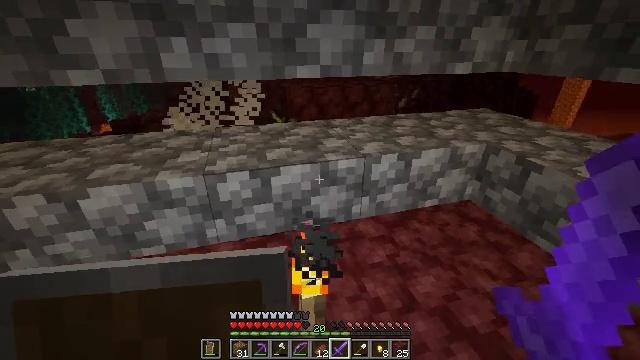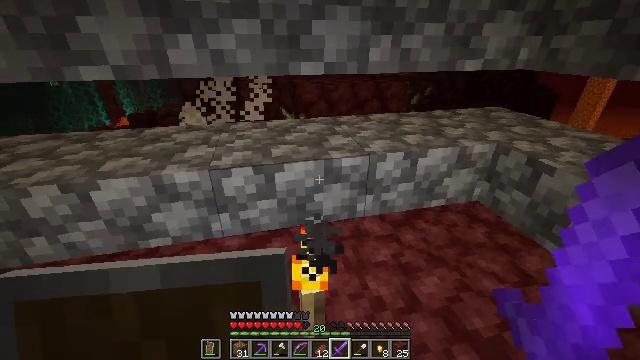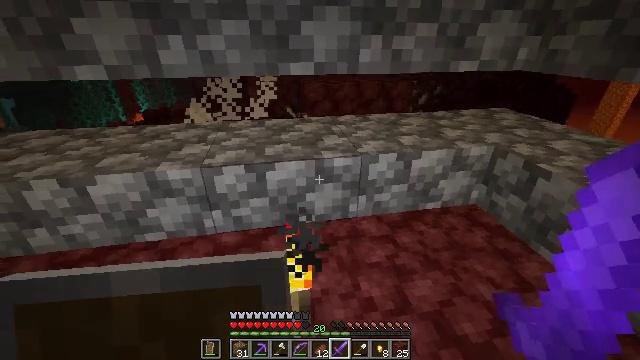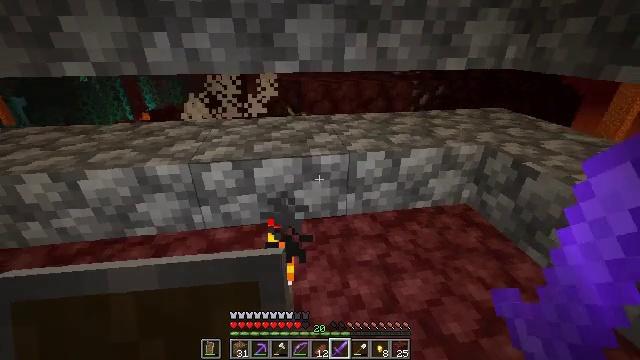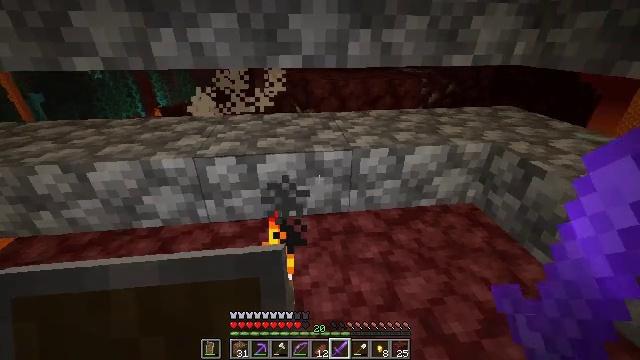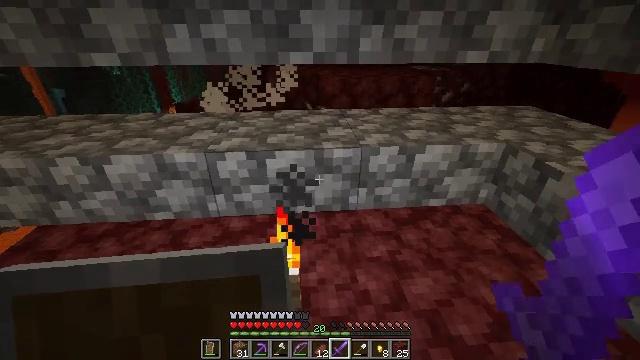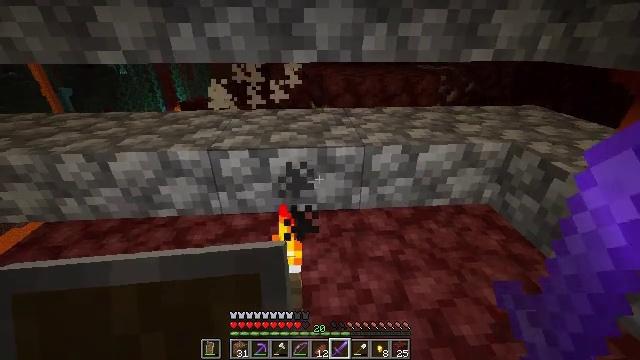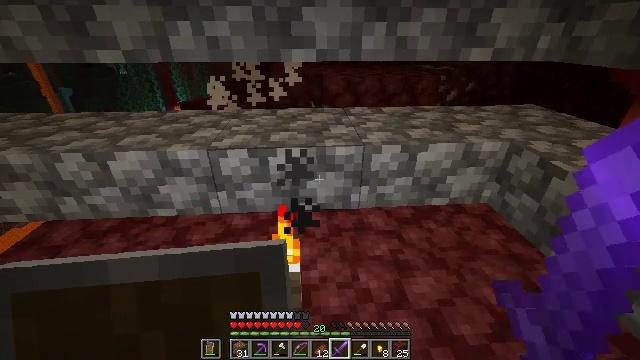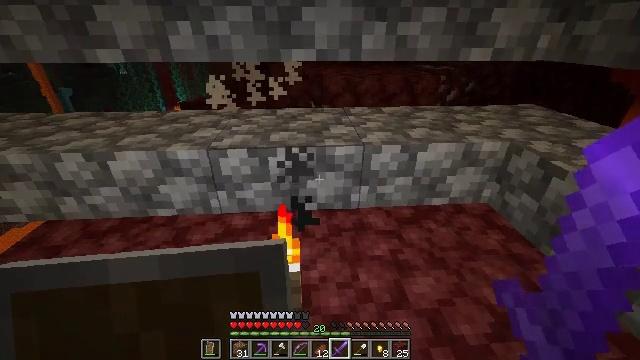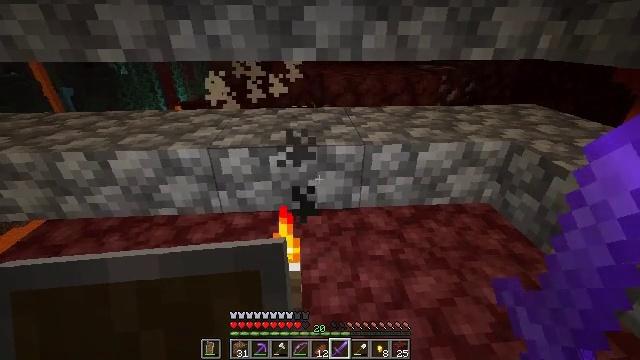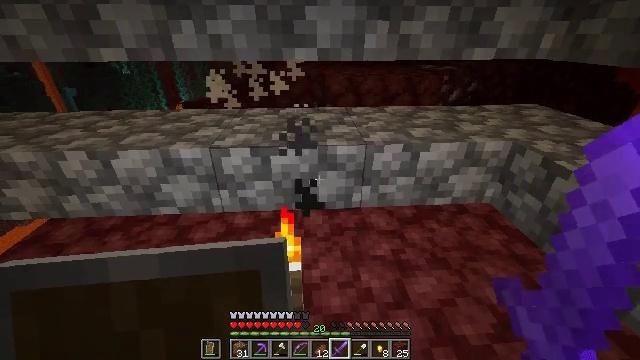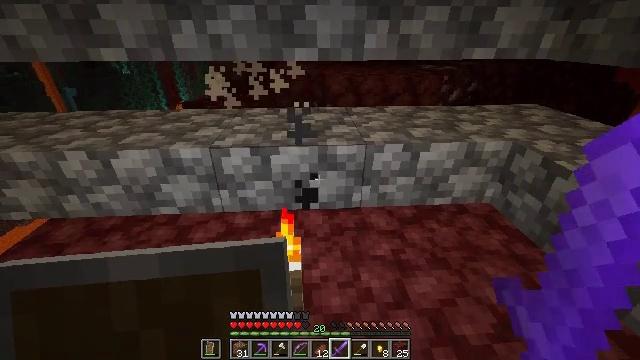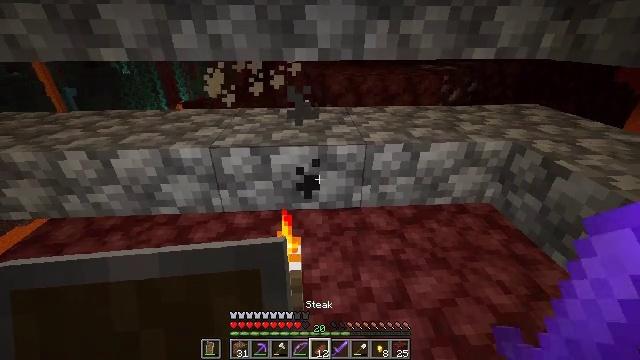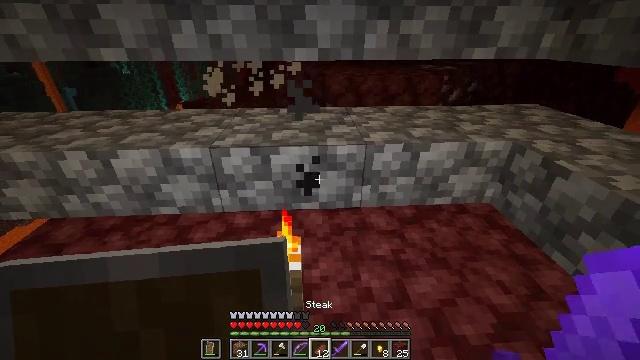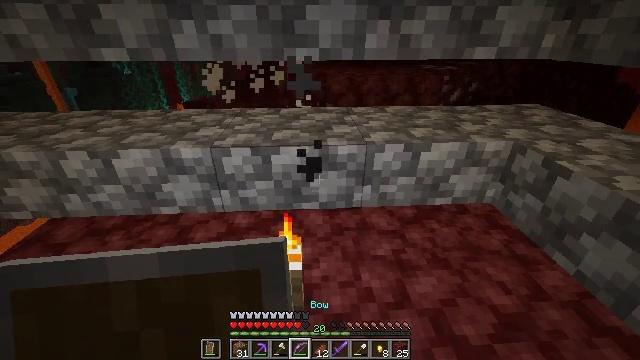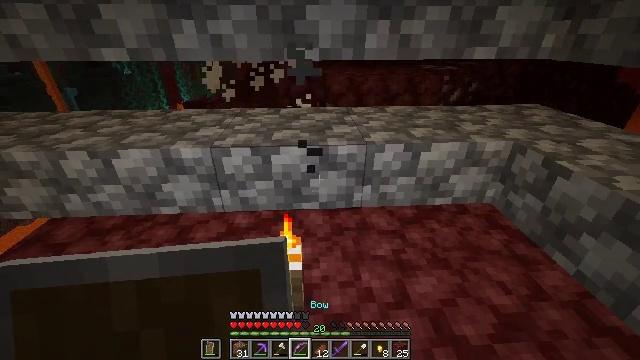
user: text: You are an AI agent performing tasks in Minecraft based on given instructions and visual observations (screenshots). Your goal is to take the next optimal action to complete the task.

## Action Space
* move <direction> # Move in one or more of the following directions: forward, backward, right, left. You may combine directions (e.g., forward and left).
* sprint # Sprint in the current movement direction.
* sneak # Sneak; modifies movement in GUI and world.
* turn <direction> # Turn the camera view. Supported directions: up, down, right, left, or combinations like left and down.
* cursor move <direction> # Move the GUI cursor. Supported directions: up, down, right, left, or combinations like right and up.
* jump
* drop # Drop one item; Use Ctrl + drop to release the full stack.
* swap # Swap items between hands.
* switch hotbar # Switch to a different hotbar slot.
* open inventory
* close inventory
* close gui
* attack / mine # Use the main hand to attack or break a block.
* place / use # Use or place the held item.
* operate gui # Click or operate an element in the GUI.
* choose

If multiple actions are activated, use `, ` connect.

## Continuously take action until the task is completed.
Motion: motion action
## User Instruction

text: Break the cobblestone slab to recycle it.
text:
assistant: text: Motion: move right, turn left
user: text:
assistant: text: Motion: turn left
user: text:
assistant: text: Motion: turn left
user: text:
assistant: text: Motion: turn left
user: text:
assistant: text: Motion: turn left
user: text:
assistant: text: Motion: no_op
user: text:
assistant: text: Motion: no_op
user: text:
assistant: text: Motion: no_op
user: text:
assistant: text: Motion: no_op
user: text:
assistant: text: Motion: no_op
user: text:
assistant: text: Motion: no_op
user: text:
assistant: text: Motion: no_op
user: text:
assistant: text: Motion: no_op
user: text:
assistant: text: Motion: no_op
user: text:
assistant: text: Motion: no_op
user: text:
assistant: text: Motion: no_op
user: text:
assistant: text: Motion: no_op
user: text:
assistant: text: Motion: no_op
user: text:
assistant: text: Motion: no_op
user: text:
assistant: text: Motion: no_op
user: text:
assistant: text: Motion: no_op
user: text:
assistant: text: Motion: no_op
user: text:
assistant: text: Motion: no_op
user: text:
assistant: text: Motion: no_op
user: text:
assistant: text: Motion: no_op
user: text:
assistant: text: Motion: open inventory
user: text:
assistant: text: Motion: open inventory
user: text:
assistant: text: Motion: open inventory
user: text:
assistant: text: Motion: no_op
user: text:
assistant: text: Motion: no_op